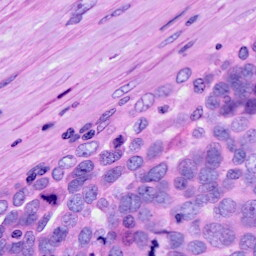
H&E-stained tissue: Ovarian